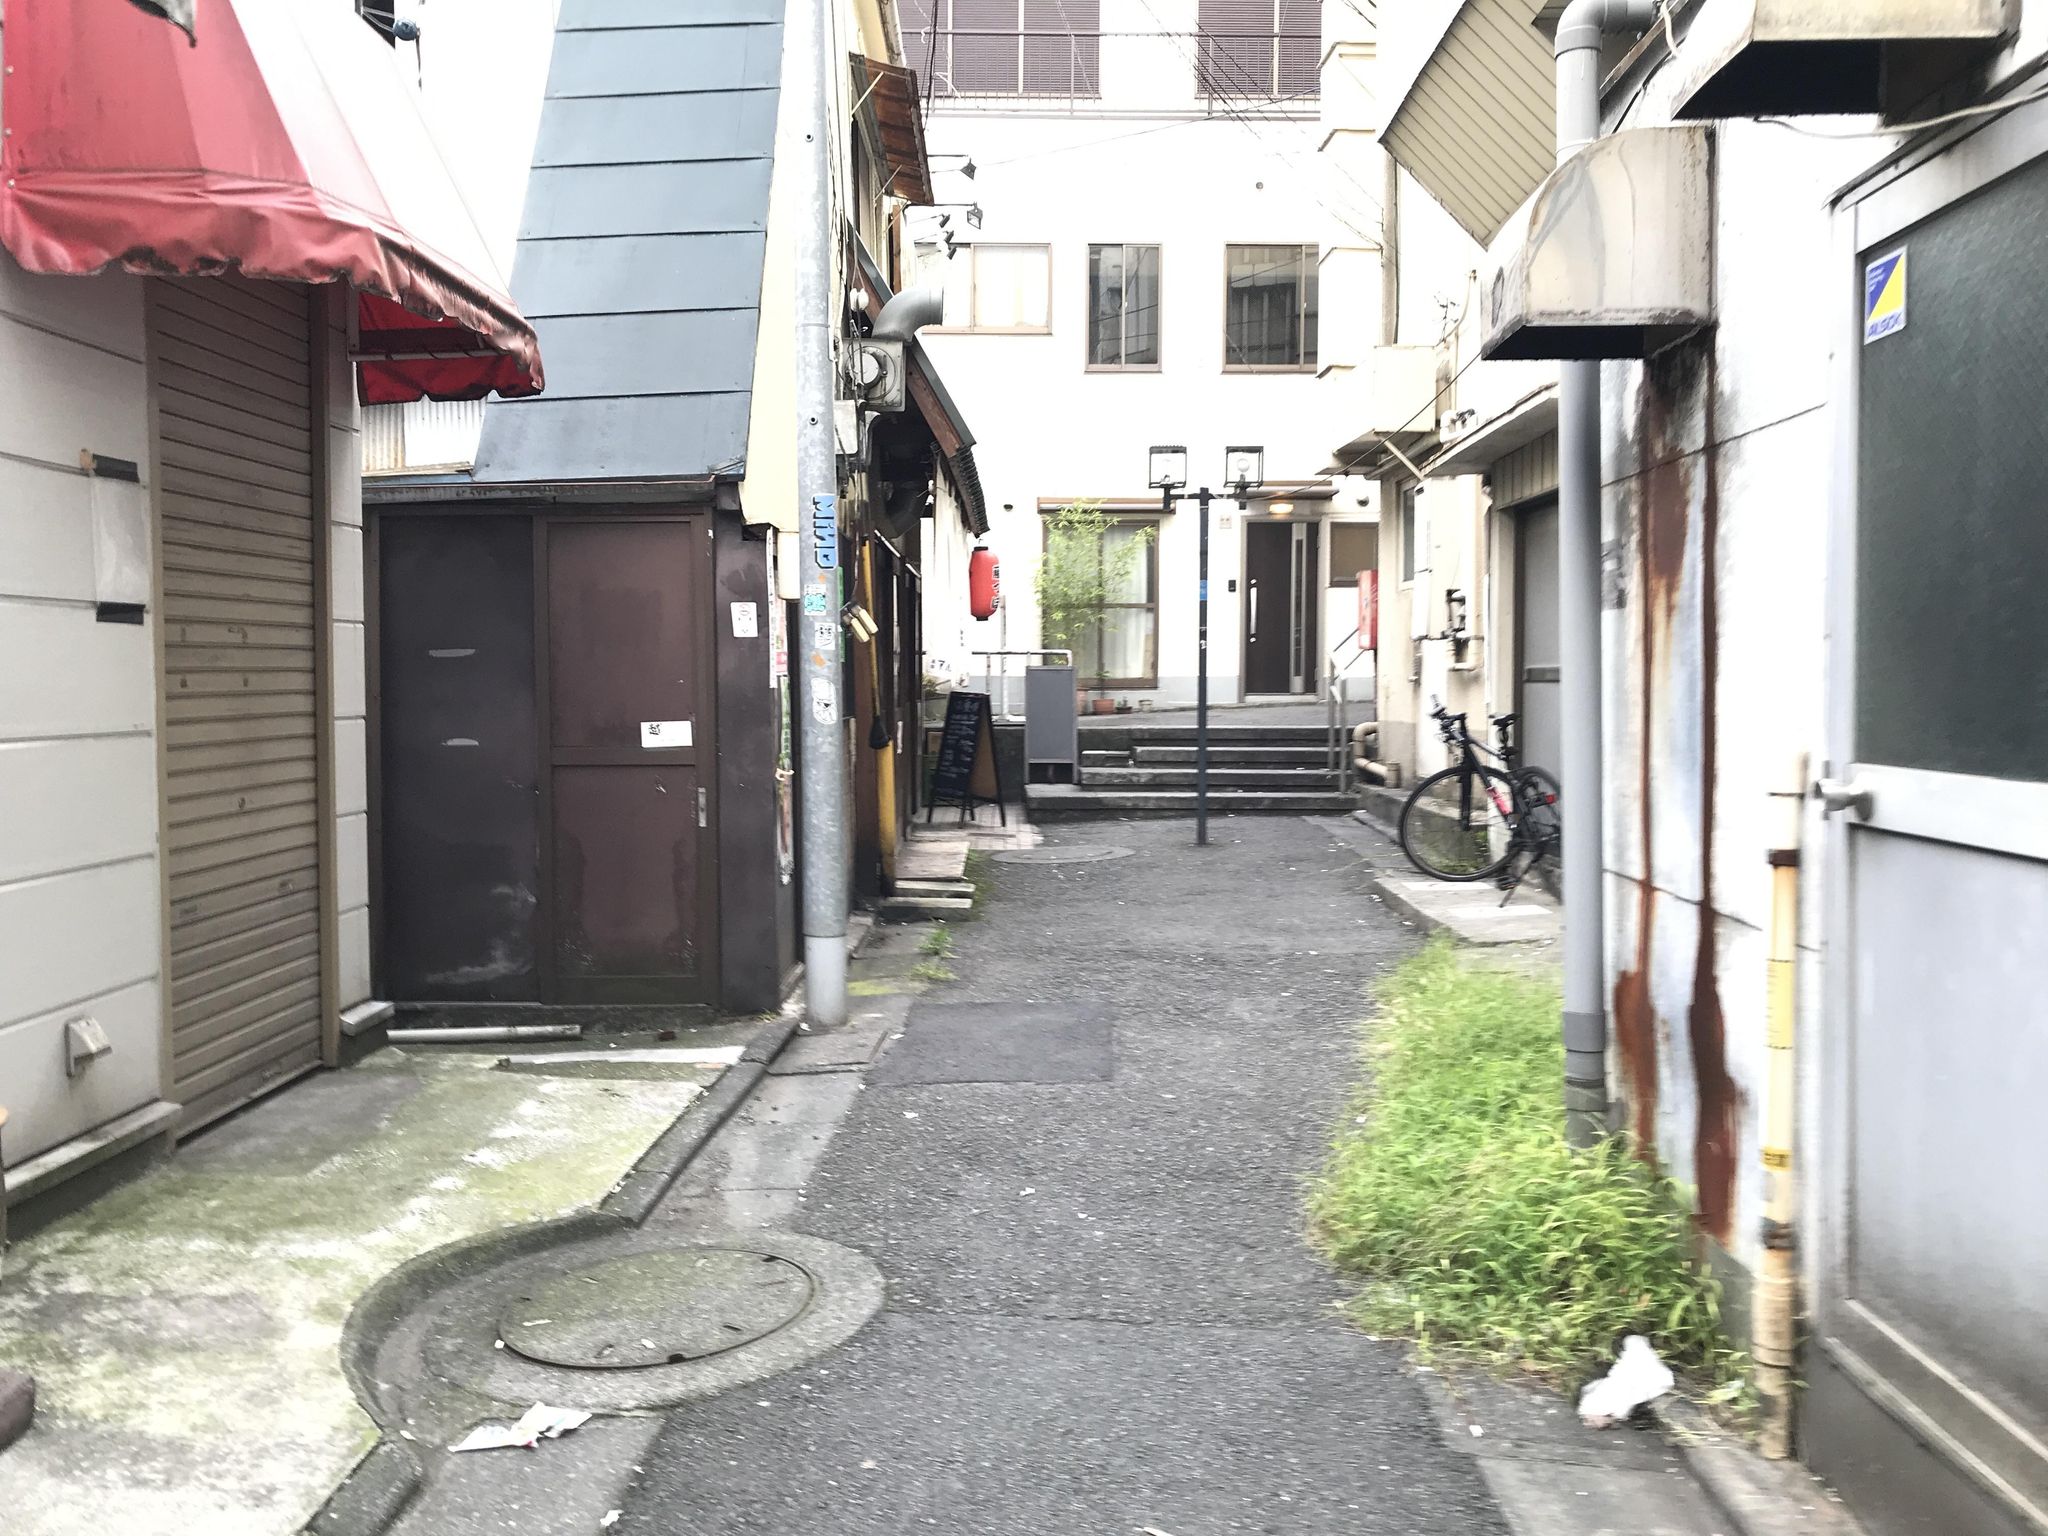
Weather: clear
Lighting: day
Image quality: good
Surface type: walking surface
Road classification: steps, path
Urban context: urban centre
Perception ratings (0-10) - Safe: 4.19, Lively: 6.36, Beautiful: 2.11, Boring: 0.73, Depressing: 3.59, Wealthy: 5.16